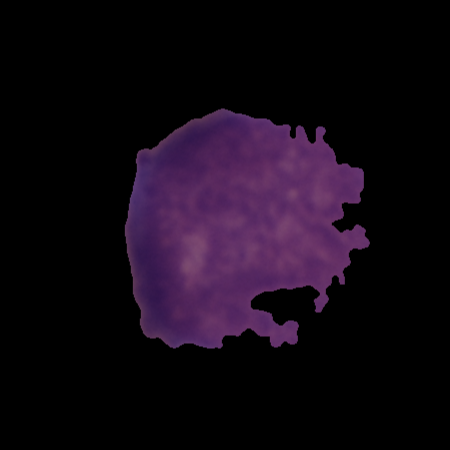
Label: healthy